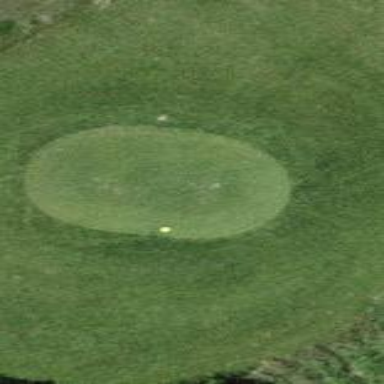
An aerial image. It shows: Grass area designated as golf tee.